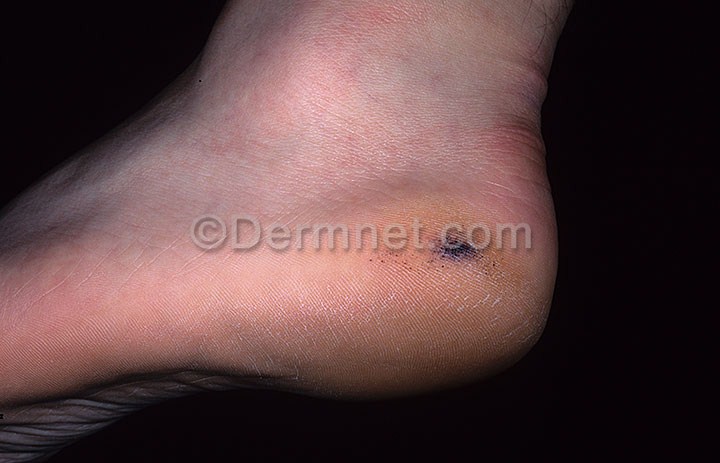
Disease: Warts Molluscum and other Viral Infections